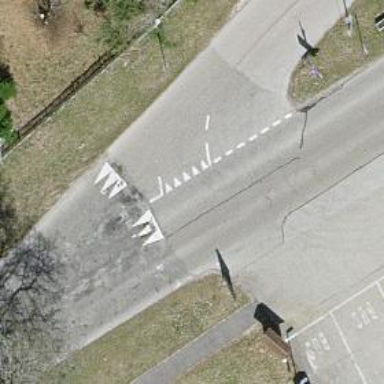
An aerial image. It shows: Asphalt surface with hump for traffic calming.